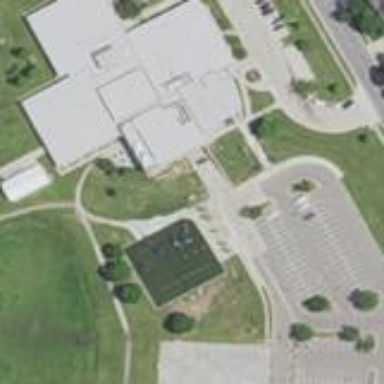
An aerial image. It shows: School building.